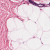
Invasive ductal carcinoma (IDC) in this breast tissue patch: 0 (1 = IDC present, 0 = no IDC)